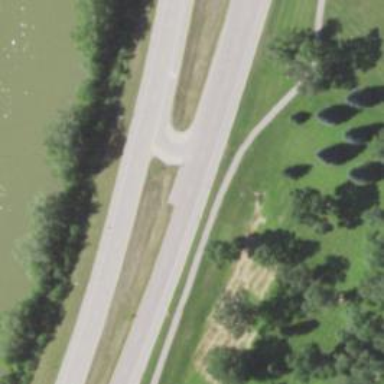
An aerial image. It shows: Trunk link highway.